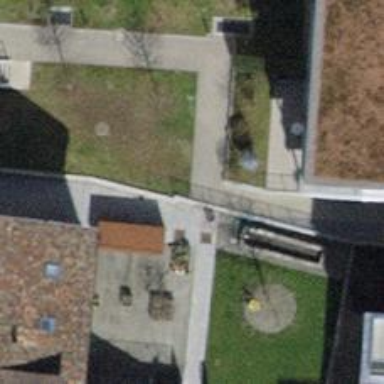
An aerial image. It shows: Sidewalk.